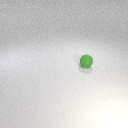
small green rubber sphere